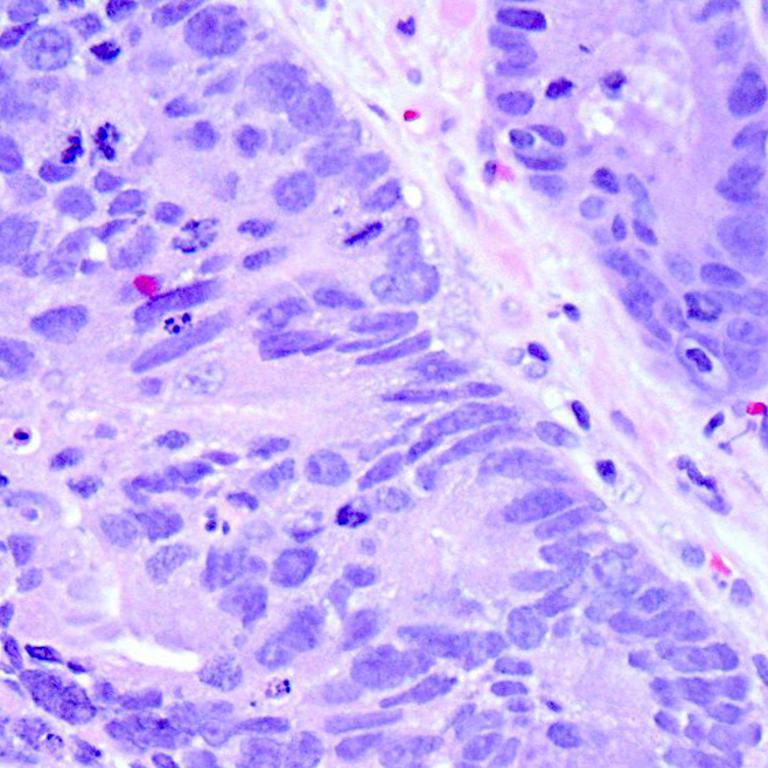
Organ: colon
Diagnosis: adenocarcinomas